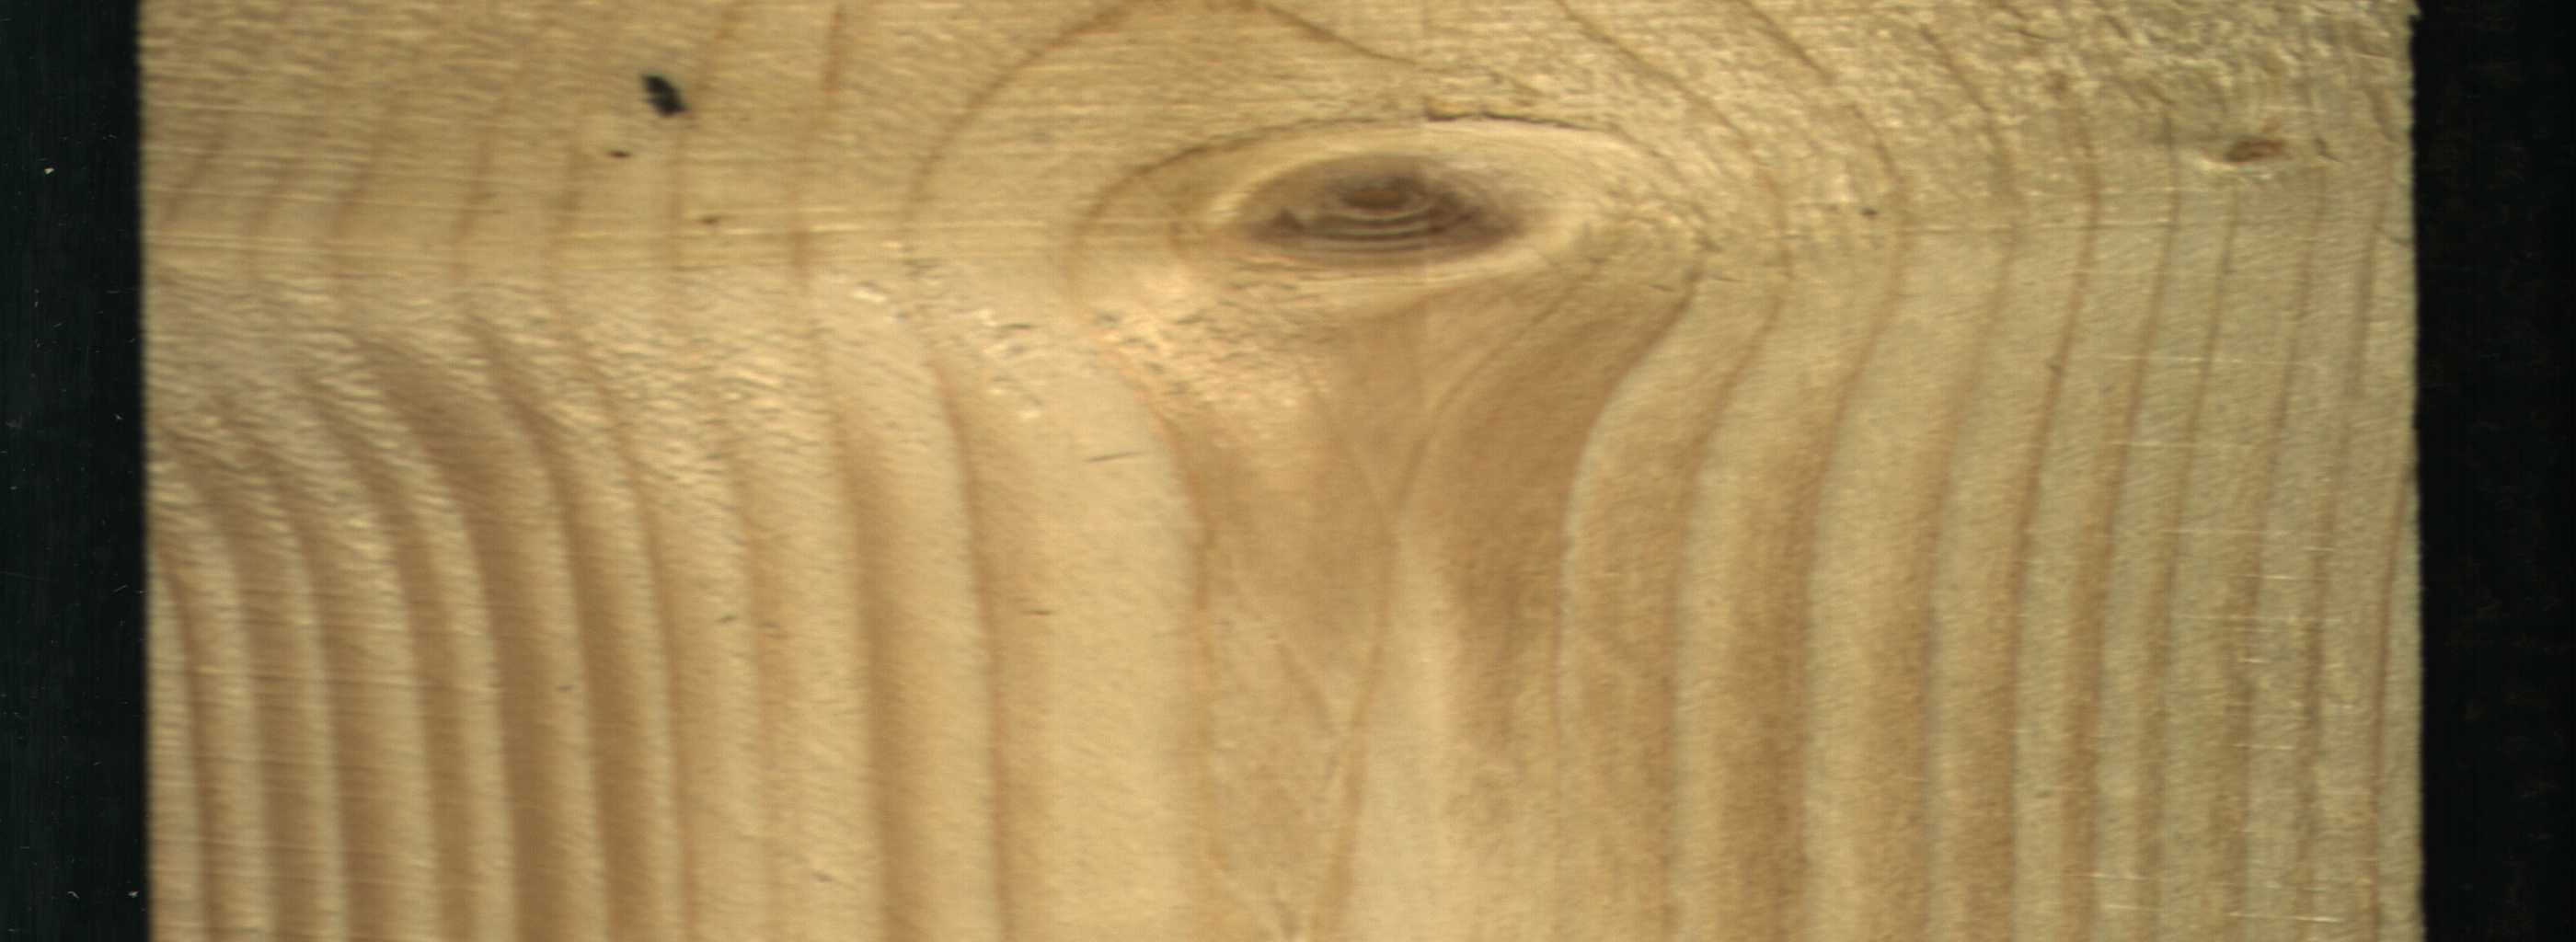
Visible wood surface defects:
Live_Knot